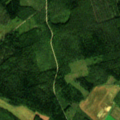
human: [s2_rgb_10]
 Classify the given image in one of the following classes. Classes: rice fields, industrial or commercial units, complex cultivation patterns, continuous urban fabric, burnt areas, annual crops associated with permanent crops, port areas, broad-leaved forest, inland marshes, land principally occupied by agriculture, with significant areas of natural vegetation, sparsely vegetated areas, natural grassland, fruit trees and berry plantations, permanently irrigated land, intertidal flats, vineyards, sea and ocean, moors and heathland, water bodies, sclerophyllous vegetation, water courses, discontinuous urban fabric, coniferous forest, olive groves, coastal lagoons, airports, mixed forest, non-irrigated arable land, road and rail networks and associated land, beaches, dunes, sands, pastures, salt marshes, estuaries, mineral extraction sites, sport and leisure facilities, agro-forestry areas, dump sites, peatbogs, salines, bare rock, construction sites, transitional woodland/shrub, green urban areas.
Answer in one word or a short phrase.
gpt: non-irrigated arable land, coniferous forest, mixed forest, transitional woodland/shrub